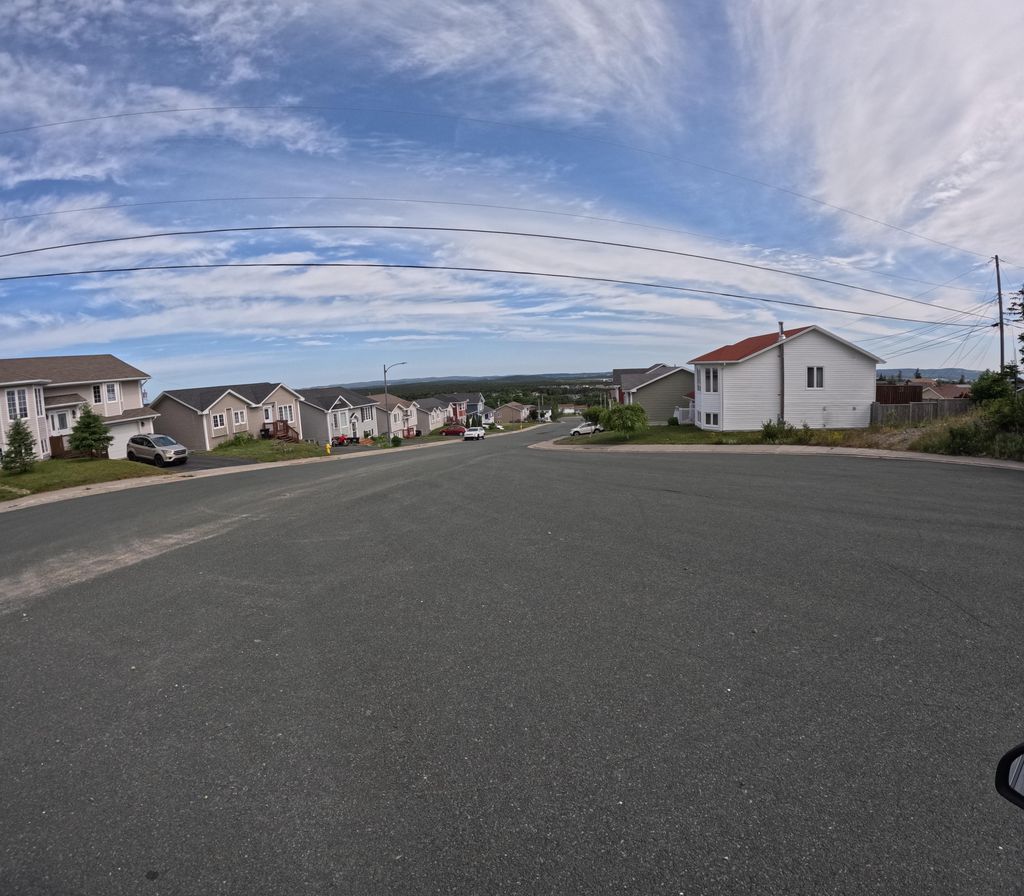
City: st_johns